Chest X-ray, PA view. Patient: 15 years old, sex F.
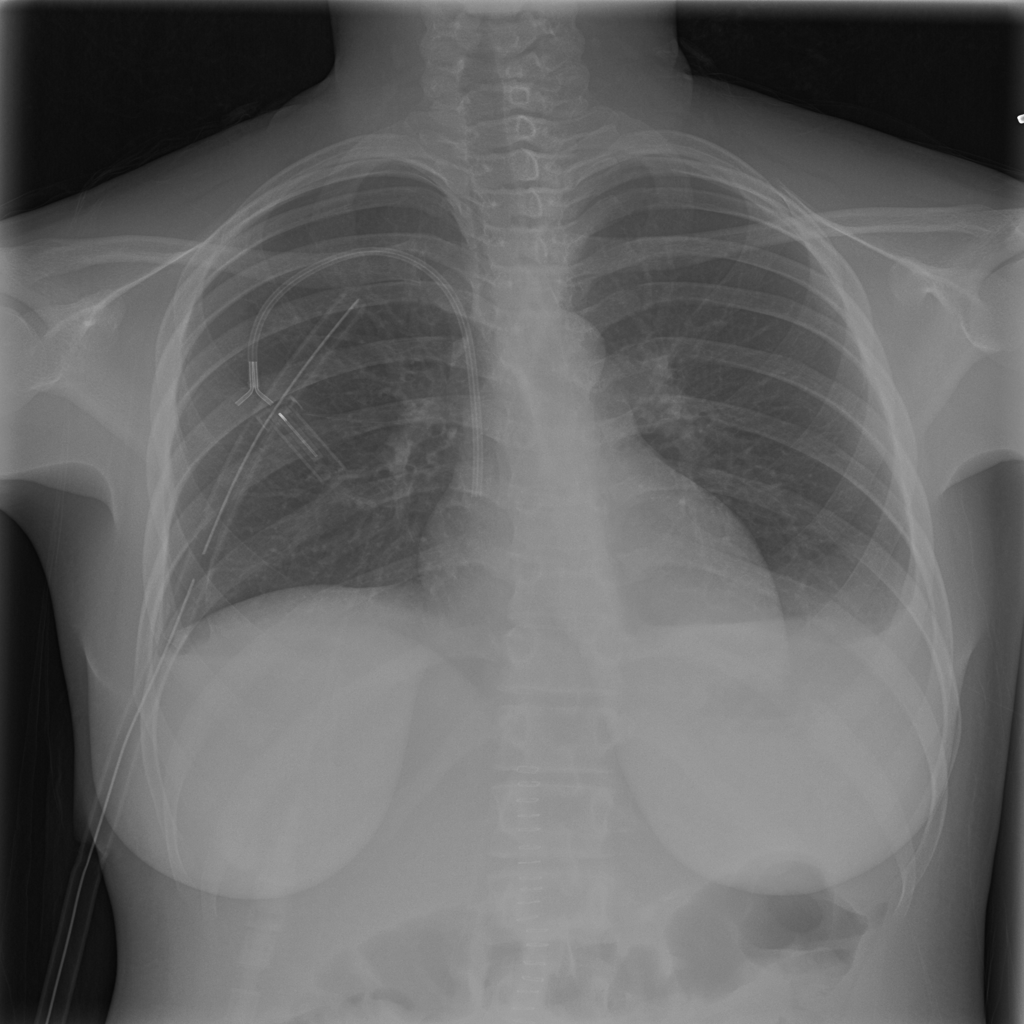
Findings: Effusion, Pneumothorax